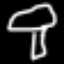
Label: mushroom